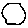
Label: hexagon